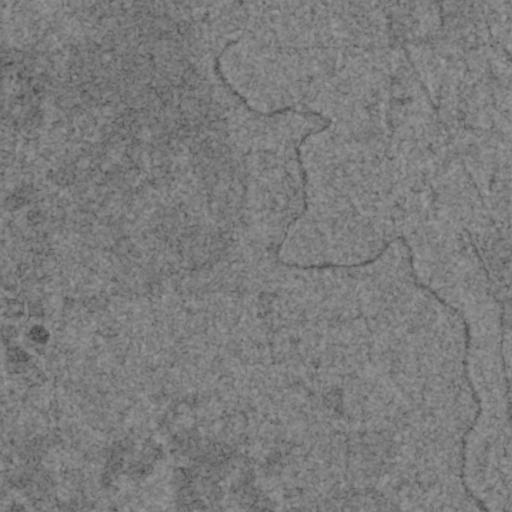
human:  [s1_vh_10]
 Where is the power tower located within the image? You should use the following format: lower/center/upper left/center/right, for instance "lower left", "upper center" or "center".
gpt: The power tower is located in the upper right of the image.
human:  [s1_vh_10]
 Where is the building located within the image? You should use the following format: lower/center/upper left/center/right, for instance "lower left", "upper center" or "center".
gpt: There is no building in the image.

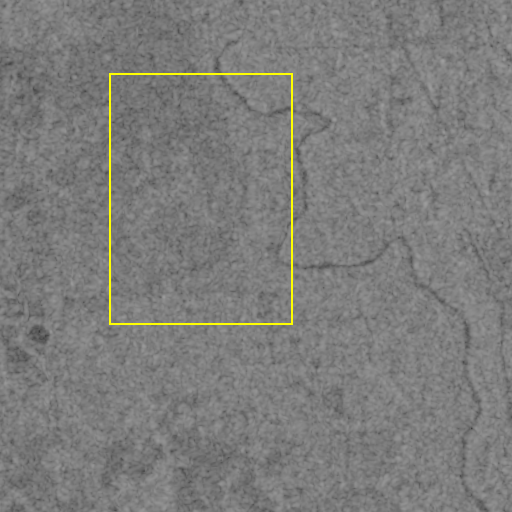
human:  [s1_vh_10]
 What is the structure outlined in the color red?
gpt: There is no red outline.
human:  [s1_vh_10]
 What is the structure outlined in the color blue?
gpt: There is no structure outlined in blue.